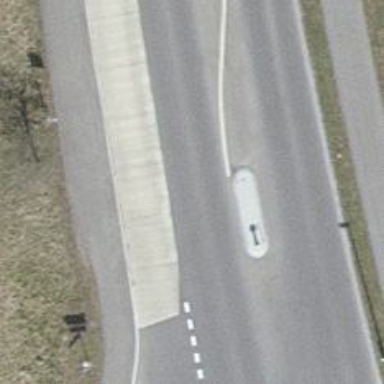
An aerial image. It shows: Bus stop with designated public transport stop position.